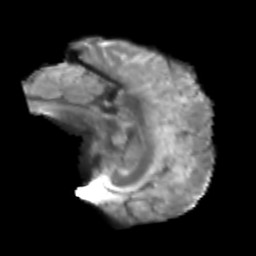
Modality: T2w
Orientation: sagittal
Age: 35
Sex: male
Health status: healthy
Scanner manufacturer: philips
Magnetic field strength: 3 T
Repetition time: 4.031 s
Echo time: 0.08907 s